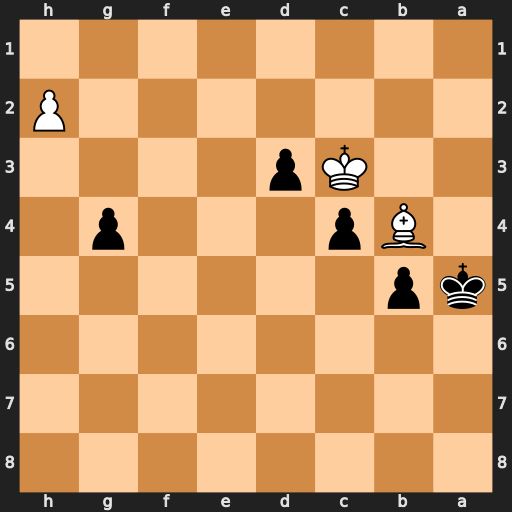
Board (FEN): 8/8/8/kp6/1Bp3p1/2Kp4/7P/8
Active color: b
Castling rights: -
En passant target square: -
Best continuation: Ka4 Bd6 b4+